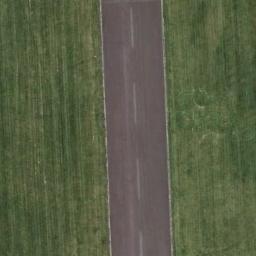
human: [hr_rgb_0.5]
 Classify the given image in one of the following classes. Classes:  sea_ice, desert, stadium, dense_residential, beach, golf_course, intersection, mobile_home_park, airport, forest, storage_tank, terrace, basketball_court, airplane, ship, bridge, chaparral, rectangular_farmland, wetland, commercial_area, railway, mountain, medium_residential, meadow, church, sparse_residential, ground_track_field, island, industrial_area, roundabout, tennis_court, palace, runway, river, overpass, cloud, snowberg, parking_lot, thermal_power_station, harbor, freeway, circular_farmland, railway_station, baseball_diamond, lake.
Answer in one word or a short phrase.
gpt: runway